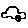
Label: car